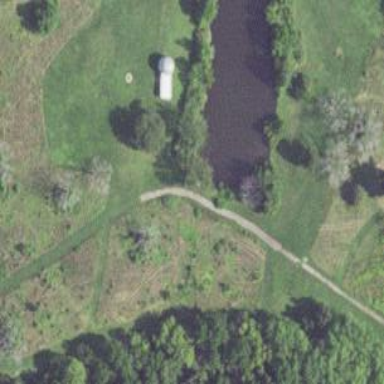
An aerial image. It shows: Pathway for golfing.